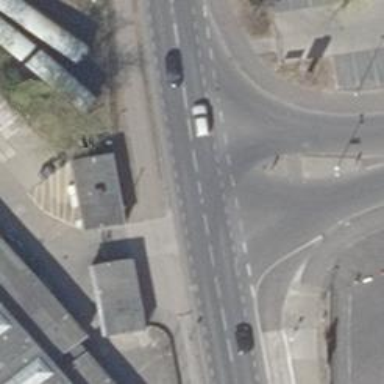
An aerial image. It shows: Secondary road with asphalt surface. There are separate sidewalks on both sides and cycle lanes. The lane markings are present.